Question: I am running around eight 'solr' servers (version '3.5') instances behind a Load Balancer. All servers are identical and the LB is weighted by number connections. The servers have around 4M documents and receive a constant flow of queries. When the solr server starts, it works fine. But after some time running, it starts to take longer respond to queries, and the server I/O goes crazy to 100%. Look at the New Relic graphic:

If the servers behaves well in the beginning, I it starts to fail after some time? Then if I restart the server, it gets back to low I/O for same time and this repeats over and over.
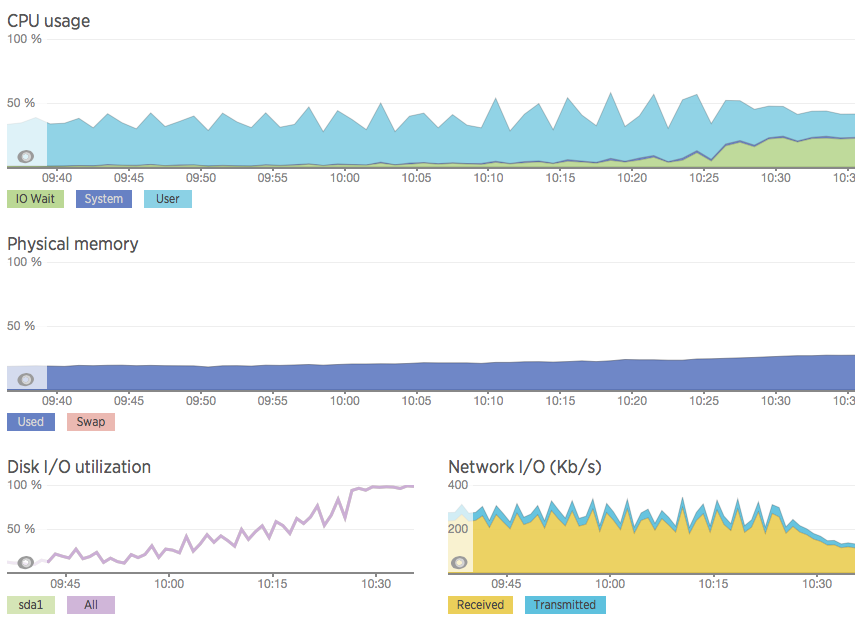
Answer: The answer to this question is related to the content in <URL>.
What happens in this case is that queries are highly dependent of reading 'solr' indexes. These indexes are in disk, to I/O i high. To optimize disk accesses, Linux OS creates a cache in memory for the most accessed disk areas. It uses free memory (not occupied my applications) for this cache. When the memory is full, the server needs to read from disks again. For this reason, when solr restarts, JVM occupies less memory and there is more free space for disk cache.
(The problem is happening in a server with 15Gb RAM and a 20Gb 'solr' index)
The solution is to simple increase the server's RAM, so the whole index fits into memory and no I/O is required.